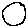
Label: circle